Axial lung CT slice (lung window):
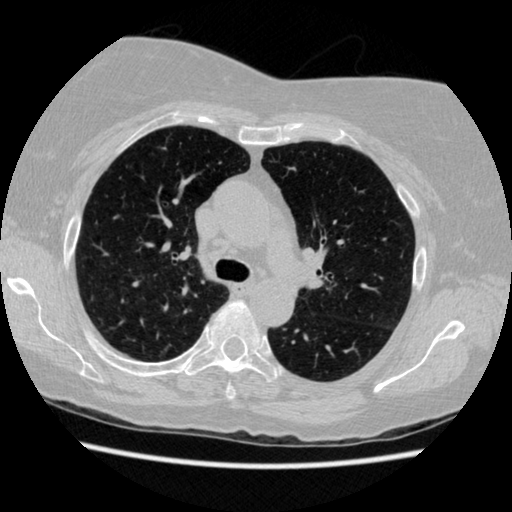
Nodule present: no